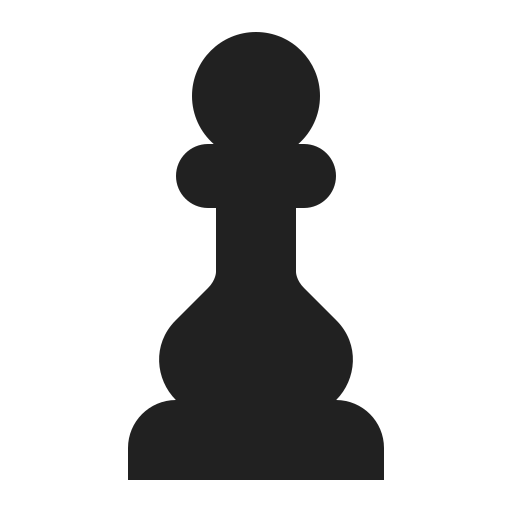
chess pawn flat